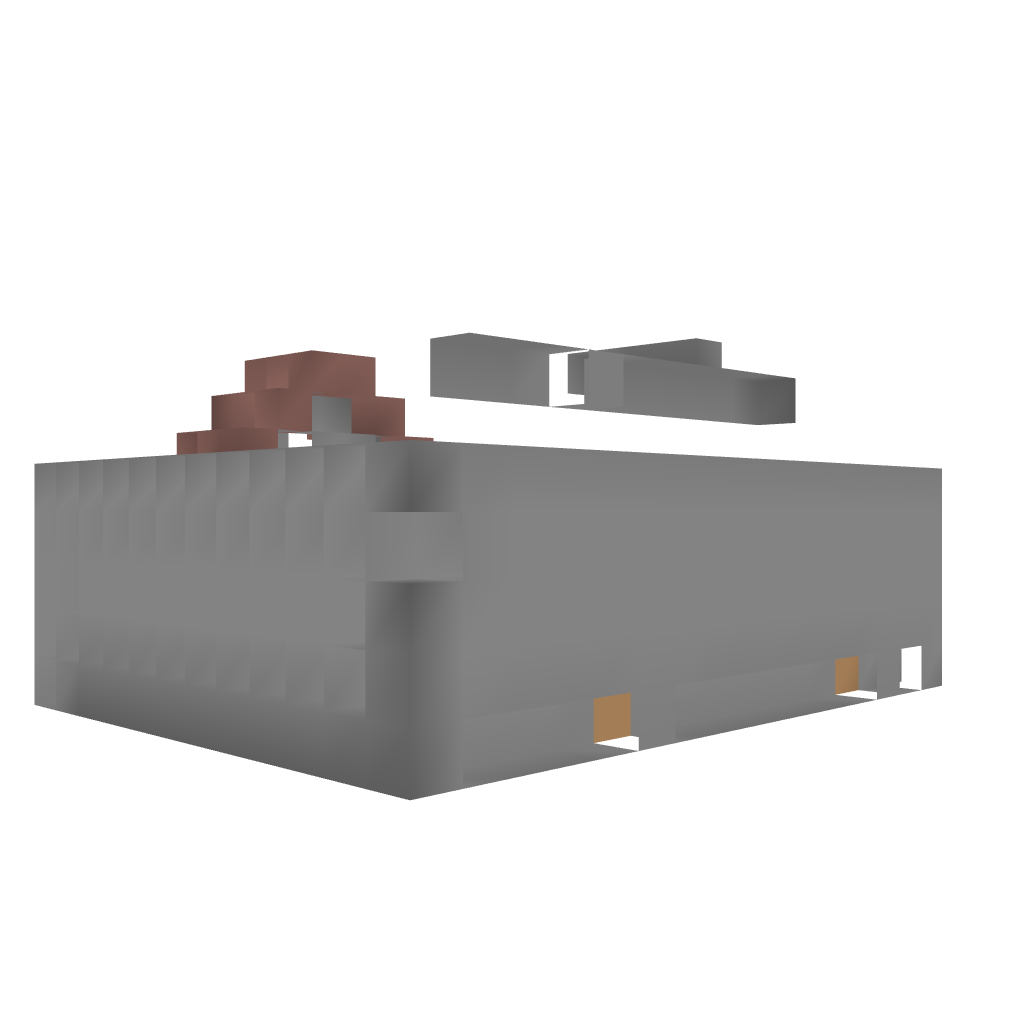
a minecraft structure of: Lost in a Book Library bad low quality